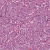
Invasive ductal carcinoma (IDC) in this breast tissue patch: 1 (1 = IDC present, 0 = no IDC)